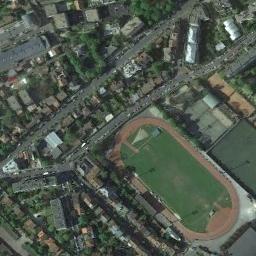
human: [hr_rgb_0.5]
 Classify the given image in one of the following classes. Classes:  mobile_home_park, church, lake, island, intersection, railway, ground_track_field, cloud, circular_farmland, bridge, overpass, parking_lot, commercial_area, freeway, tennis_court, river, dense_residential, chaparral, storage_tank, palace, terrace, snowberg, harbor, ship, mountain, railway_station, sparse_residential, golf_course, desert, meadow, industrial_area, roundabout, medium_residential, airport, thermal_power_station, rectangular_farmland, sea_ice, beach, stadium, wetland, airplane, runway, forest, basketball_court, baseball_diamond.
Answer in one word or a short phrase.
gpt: ground_track_field